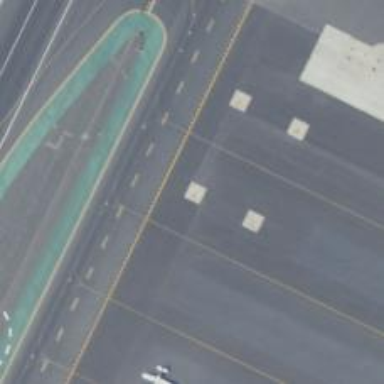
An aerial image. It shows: Image of helipad at airport.